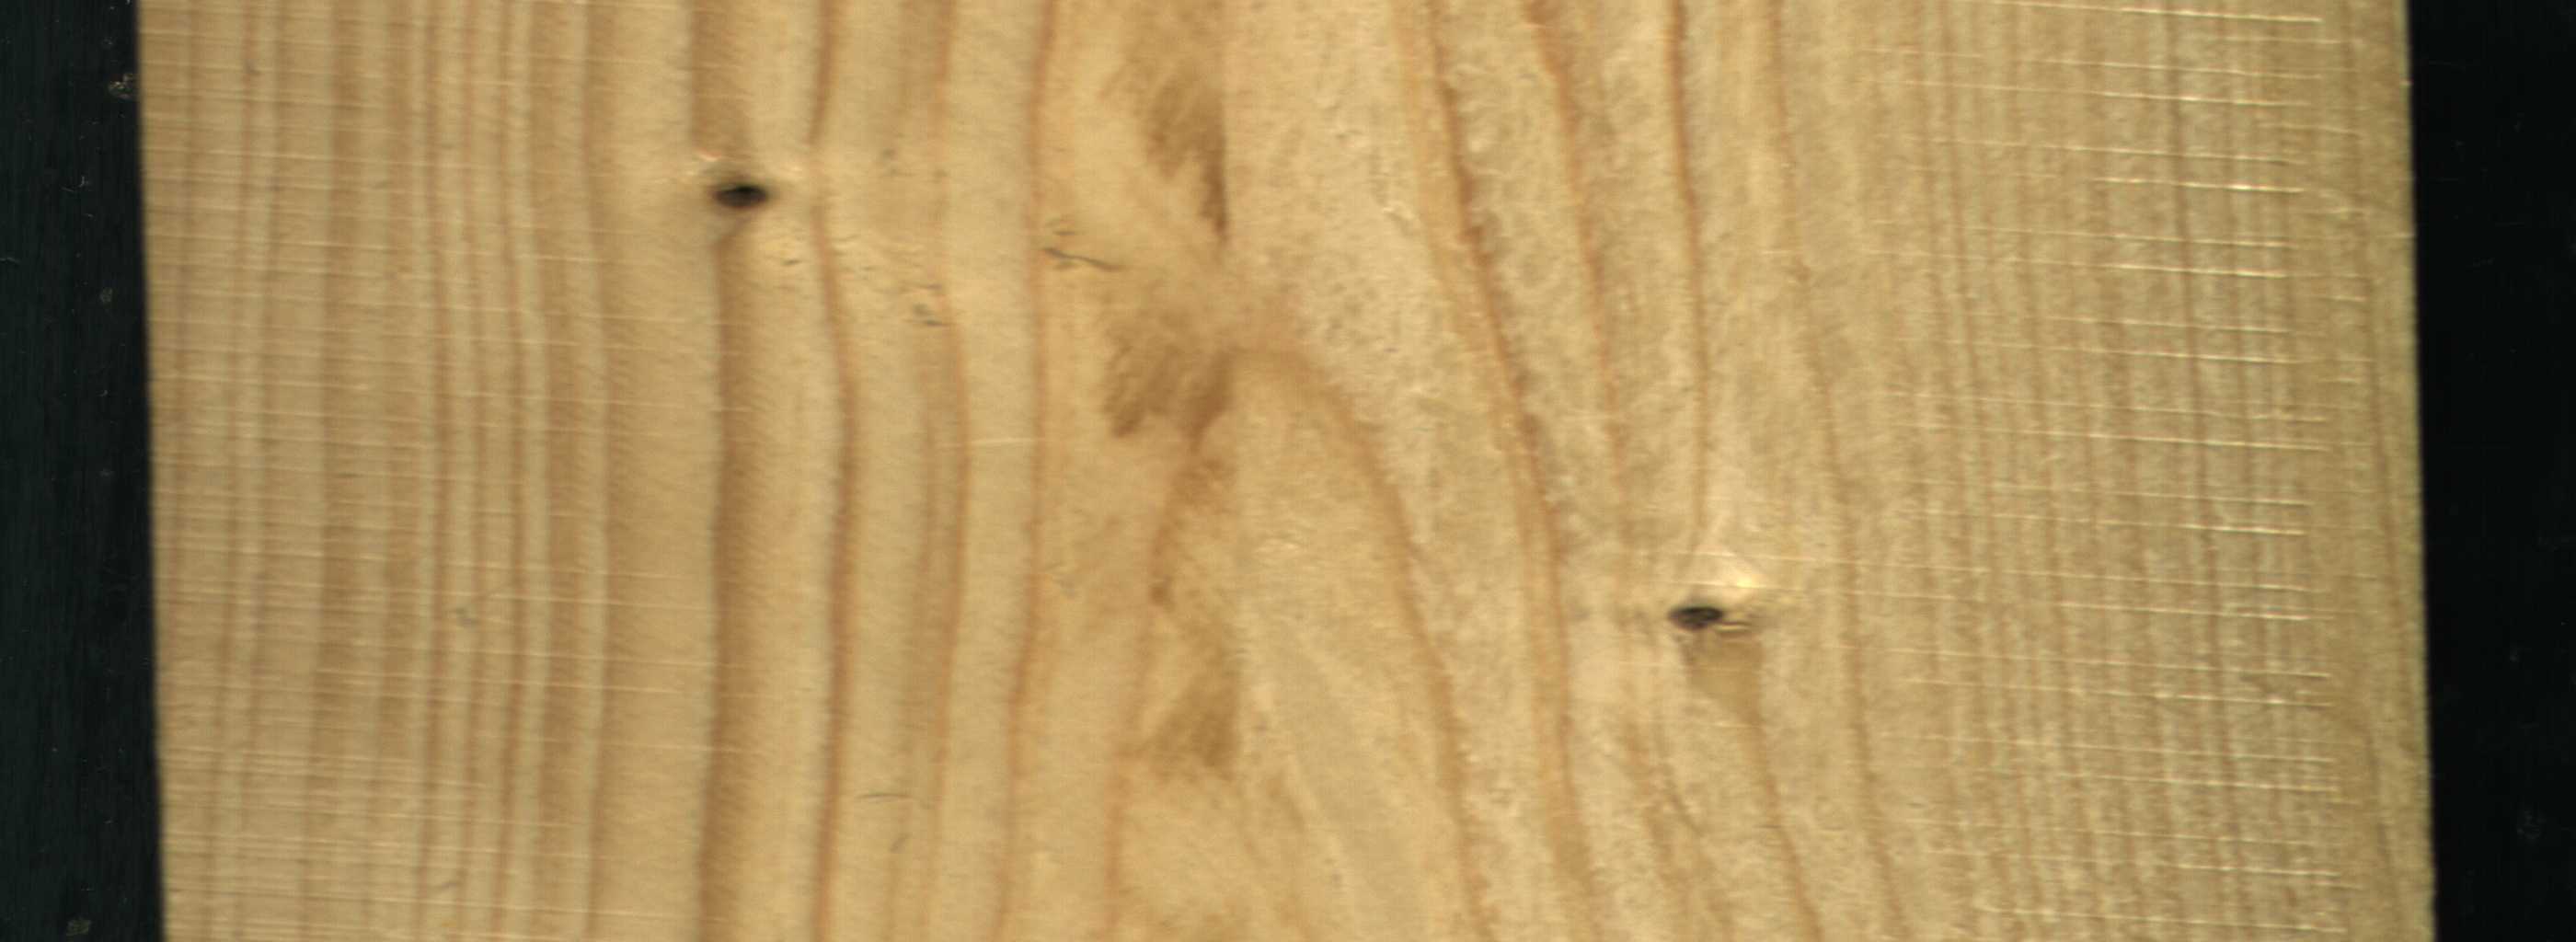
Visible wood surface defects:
Dead_Knot
Dead_Knot